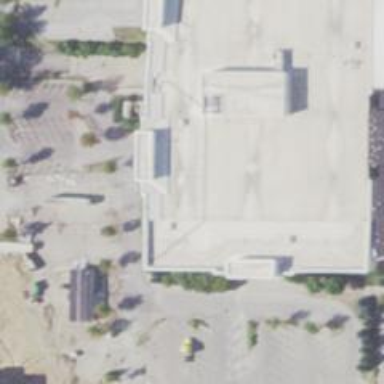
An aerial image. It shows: Retail building.